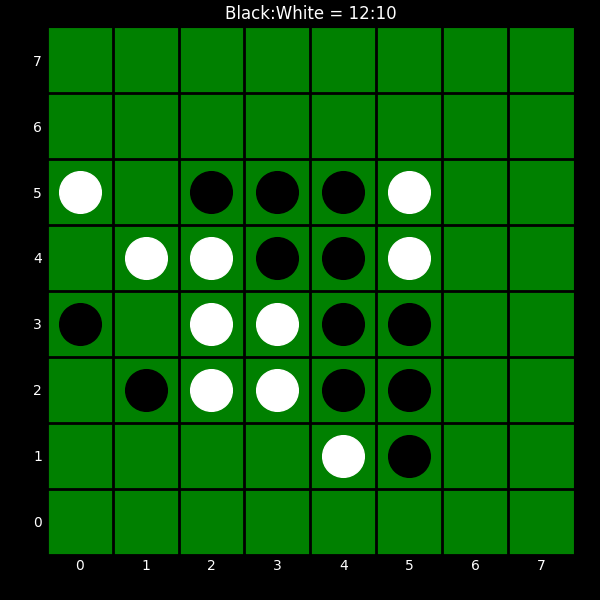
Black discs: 12
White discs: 10